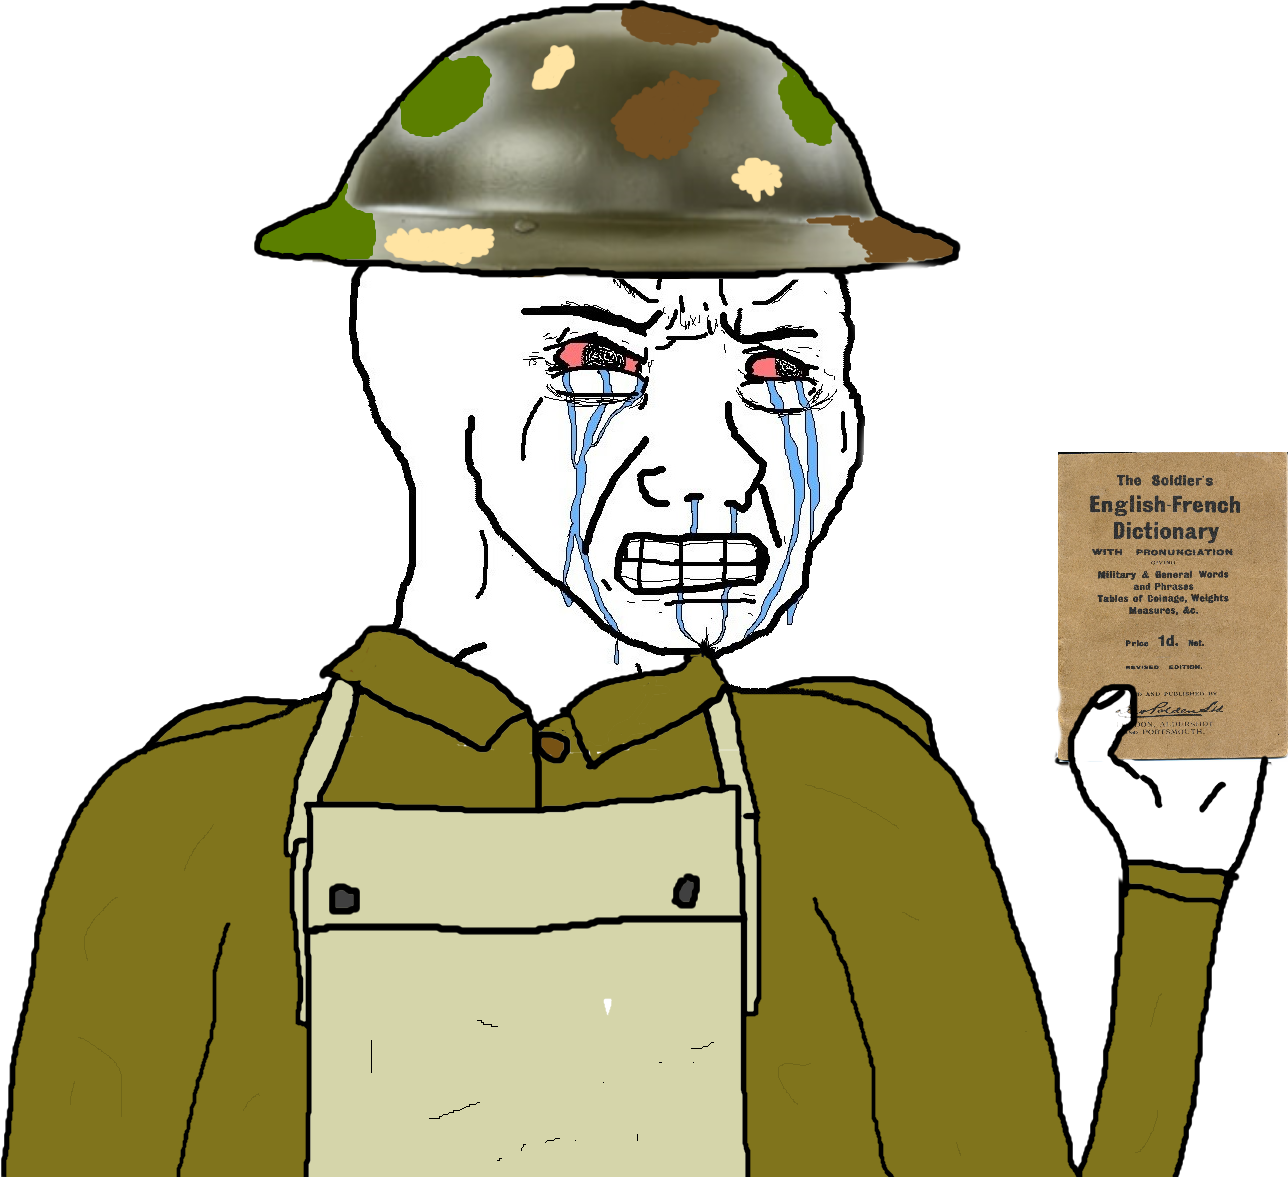
Label: 5_Crying_Wojak